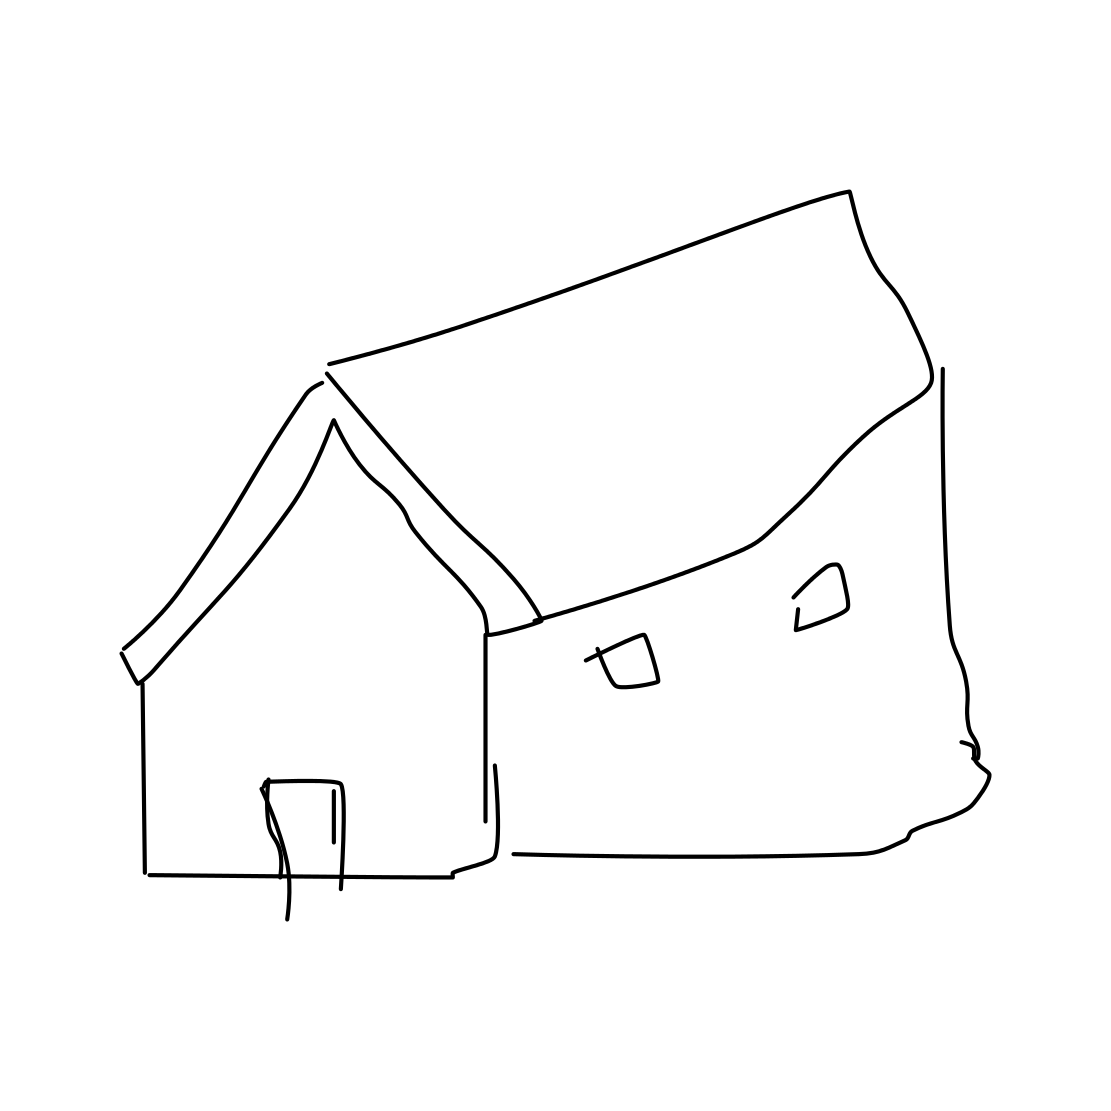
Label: barn